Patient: sex M, age 35
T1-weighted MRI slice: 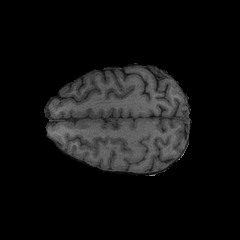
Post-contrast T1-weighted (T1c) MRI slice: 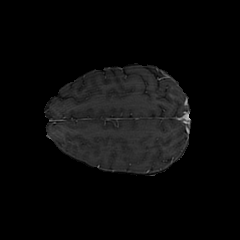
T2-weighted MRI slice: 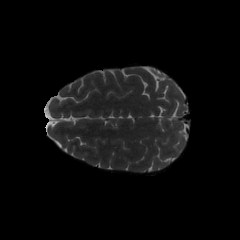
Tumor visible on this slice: no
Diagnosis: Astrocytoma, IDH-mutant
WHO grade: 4